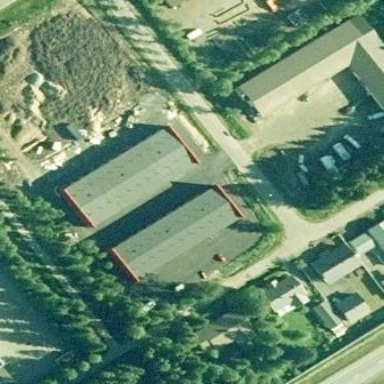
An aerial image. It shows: Warehouse building.